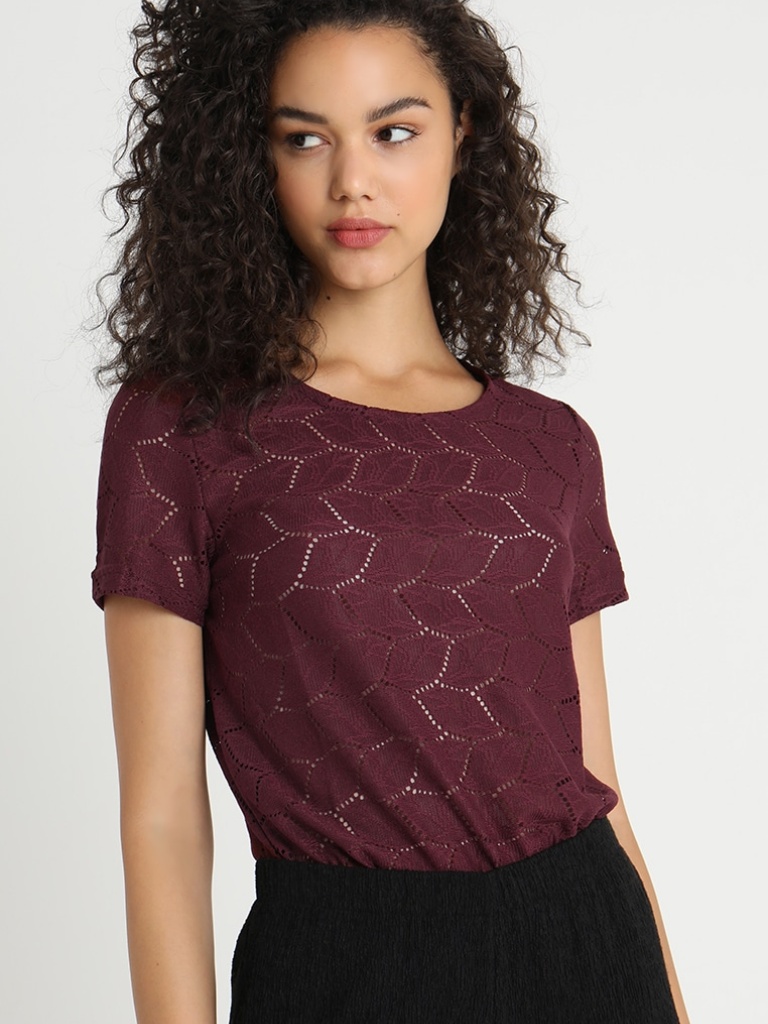
lace tight short sleeve hip length Untucked crew t-shirt